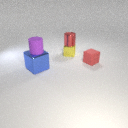
small red rubber cube in front of small yellow metal cube